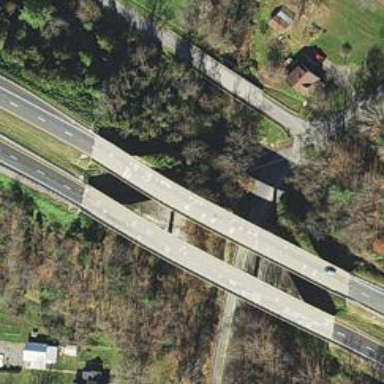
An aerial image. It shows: Motorway bridge.